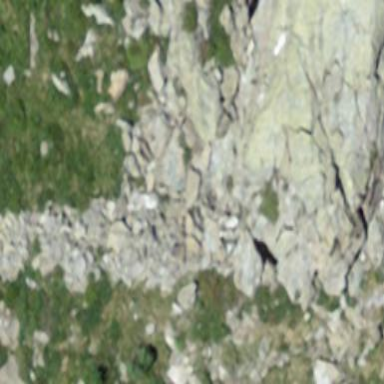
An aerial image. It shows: Natural rock formation.